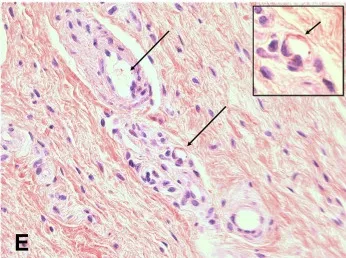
(A-F) Show 4 mum paraffin slides stained with the MORO. An overview of capsule from patient with focal throughout the capsule, spots who are positive. A magnification of designated area's shown in B. Clearly to distinguish are the vacuoles filled with red coloured silicone fragments. During degradation these fragments become smaller. (E) Shows a silicone spot in the synovia of the arm. Small spots are scatterd true the interstitium entering the bloodvessels (arrow). 400x.
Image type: pathology (h&e)